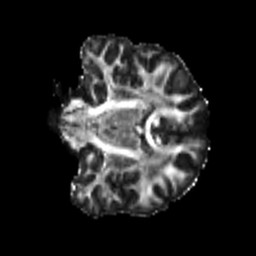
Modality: FA
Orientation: coronal
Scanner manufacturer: siemens
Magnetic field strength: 3 T
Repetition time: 4 s
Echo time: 0.0594 s